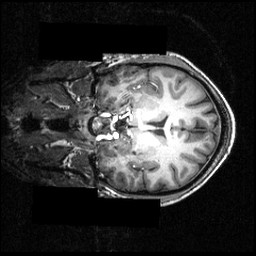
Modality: T1w
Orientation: coronal
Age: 27
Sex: male
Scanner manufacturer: siemens
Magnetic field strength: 3.951 T
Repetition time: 1.5 s
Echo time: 0.00335 s